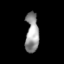
Tissue: lung
Cell type: Epithelial cells
Senescence score: 0.2205
Nuclear area (px): 512
Mean DAPI intensity: 149.32